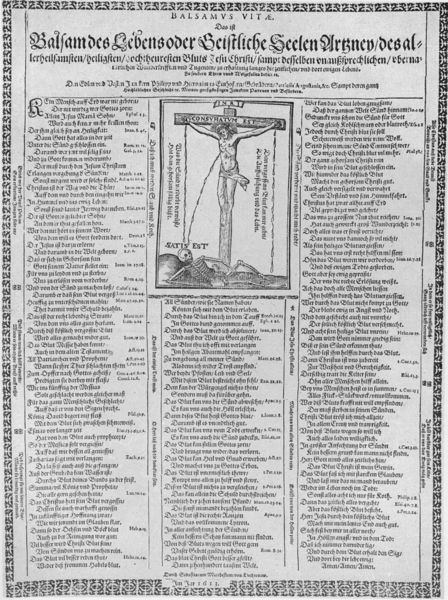
Titel: BALSAMVS VITAE. Das ist Balsam des Lebens oder Geistliche Seelen Artzney
Künstler: Sebastian Matthesius
Standort: Wolfenbüttel
Institution: Herzog August Bibliothek
Schlagwörter: körper, lendenschurz, weiß, wunde, landschaft, grau, holz, schwarz, zeichnung, tuch, ornament, alt, bibel, rahmen, stein, tod, tot, erde, hügel, kirche, boden, drei, blatt, schrift, papier, grafik, graphik, spalten, rand, inschrift, verzierung, deutsch, blut, lendentuch, buch, kreuz, religion, druck, stich, titel, seite, illustration, schwarzweiß, text, zeitung, buchstaben, strahl, initiale, überschrift, gebet, verziert, spritzen, leben, skelett, totenkopf, christus, jesus, kreuzigung, wunden, wundmale, mittelalter, seelen, religiös, kruzifix, geistliche, zeilen, totenschädel, gekreuzigt, fraktur, verse, dornenkrone, flugblatt, blutstrahl, christi, lebens, anleitung, andachtsbild, des, gekreuzigter, golgotha, passion, artikel, majuskel, seitenwunde, seriendruck, golgatha, inri, vita, oder, balsam, arznei, kreuzesinschrift, tekst, gemeindebrief, #kontrast, geebt, balsamus